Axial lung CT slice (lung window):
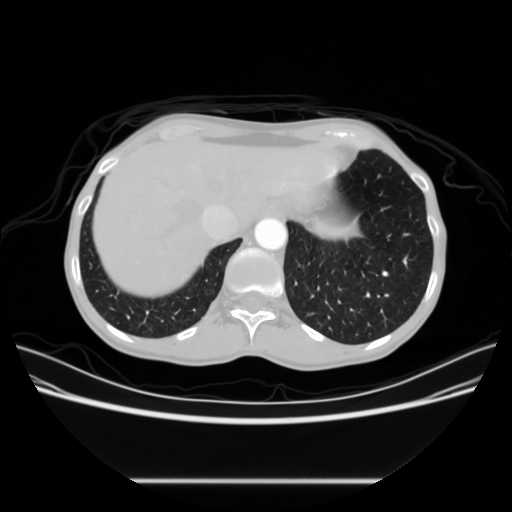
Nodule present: no